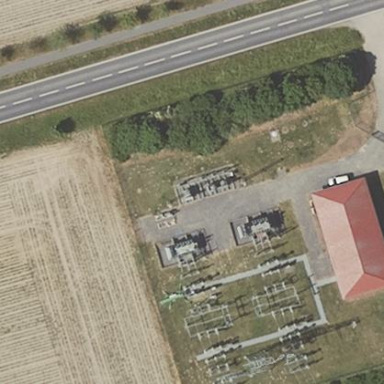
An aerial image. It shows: Outdoor distribution-level power substation enclosed by fence.